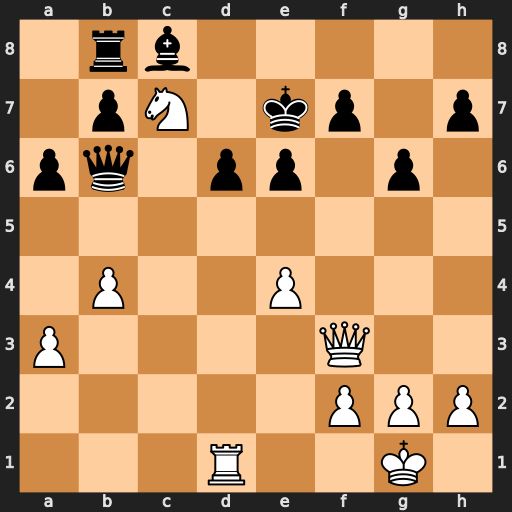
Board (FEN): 1rb5/1pN1kp1p/pq1pp1p1/8/1P2P3/P4Q2/5PPP/3R2K1
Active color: w
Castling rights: -
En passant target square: -
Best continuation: e5 dxe5 Qc3